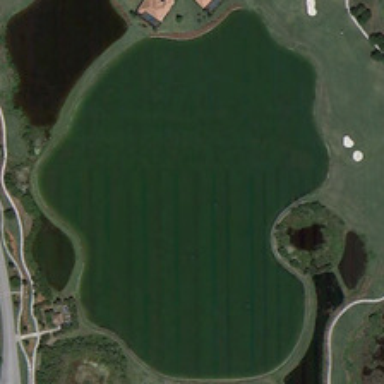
Green meadows are around a pond near a road .